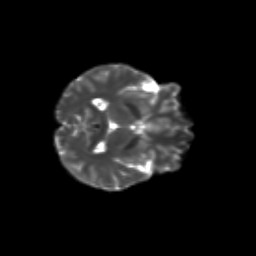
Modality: T2w
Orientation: axial
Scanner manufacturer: siemens
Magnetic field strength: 3 T
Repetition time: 9.2 s
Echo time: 0.084 s